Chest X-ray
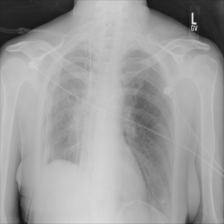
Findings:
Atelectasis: negative
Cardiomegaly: negative
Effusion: negative
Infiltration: negative
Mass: negative
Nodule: negative
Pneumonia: negative
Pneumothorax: positive
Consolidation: negative
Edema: negative
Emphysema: negative
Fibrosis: negative
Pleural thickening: negative
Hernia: negative